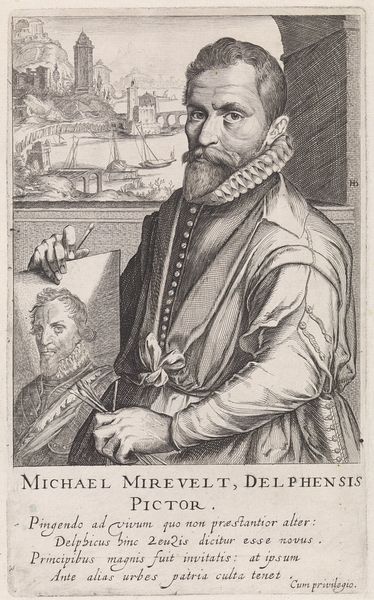
Titel: Portret van Michiel Jansz. van Mierevelt
Künstler: Simon Frisius
Standort: Amsterdam
Institution: Rijksmuseum
Schlagwörter: peintre, décor, gravure, paysage, chateau, pont, autoportrait, lithographie, maitre, eau forte, publicité